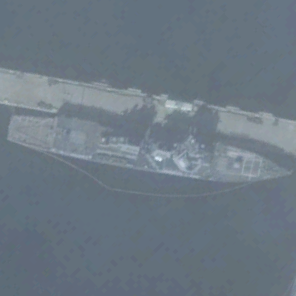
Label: destroyer